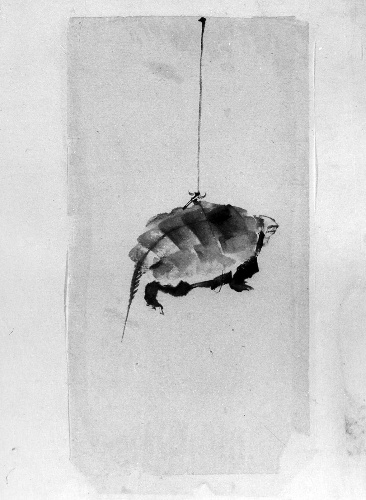
Artist: Katsushika Hokusai
Artist bio: Japanese, Tokyo (Edo) 1760–1849 Tokyo (Edo)
Date: 18th–19th century
Object type: Drawing
Classification: Paintings
Medium: Ink on paper
Culture: Japan
Period: Edo period (1615–1868)
Dimensions: 11 3/8 x 5 7/8 in. (28.9 x 14.9 cm)
Department: Asian Art
Credit line: Gift of Annette Young, in memory of her brother, Innis Young, 1956
Accession year: 1956
Repository: Metropolitan Museum of Art, New York, NY
Tags: Animals